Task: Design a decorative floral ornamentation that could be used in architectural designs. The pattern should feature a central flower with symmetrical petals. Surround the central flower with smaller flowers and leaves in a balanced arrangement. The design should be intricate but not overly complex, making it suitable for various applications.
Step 1108:
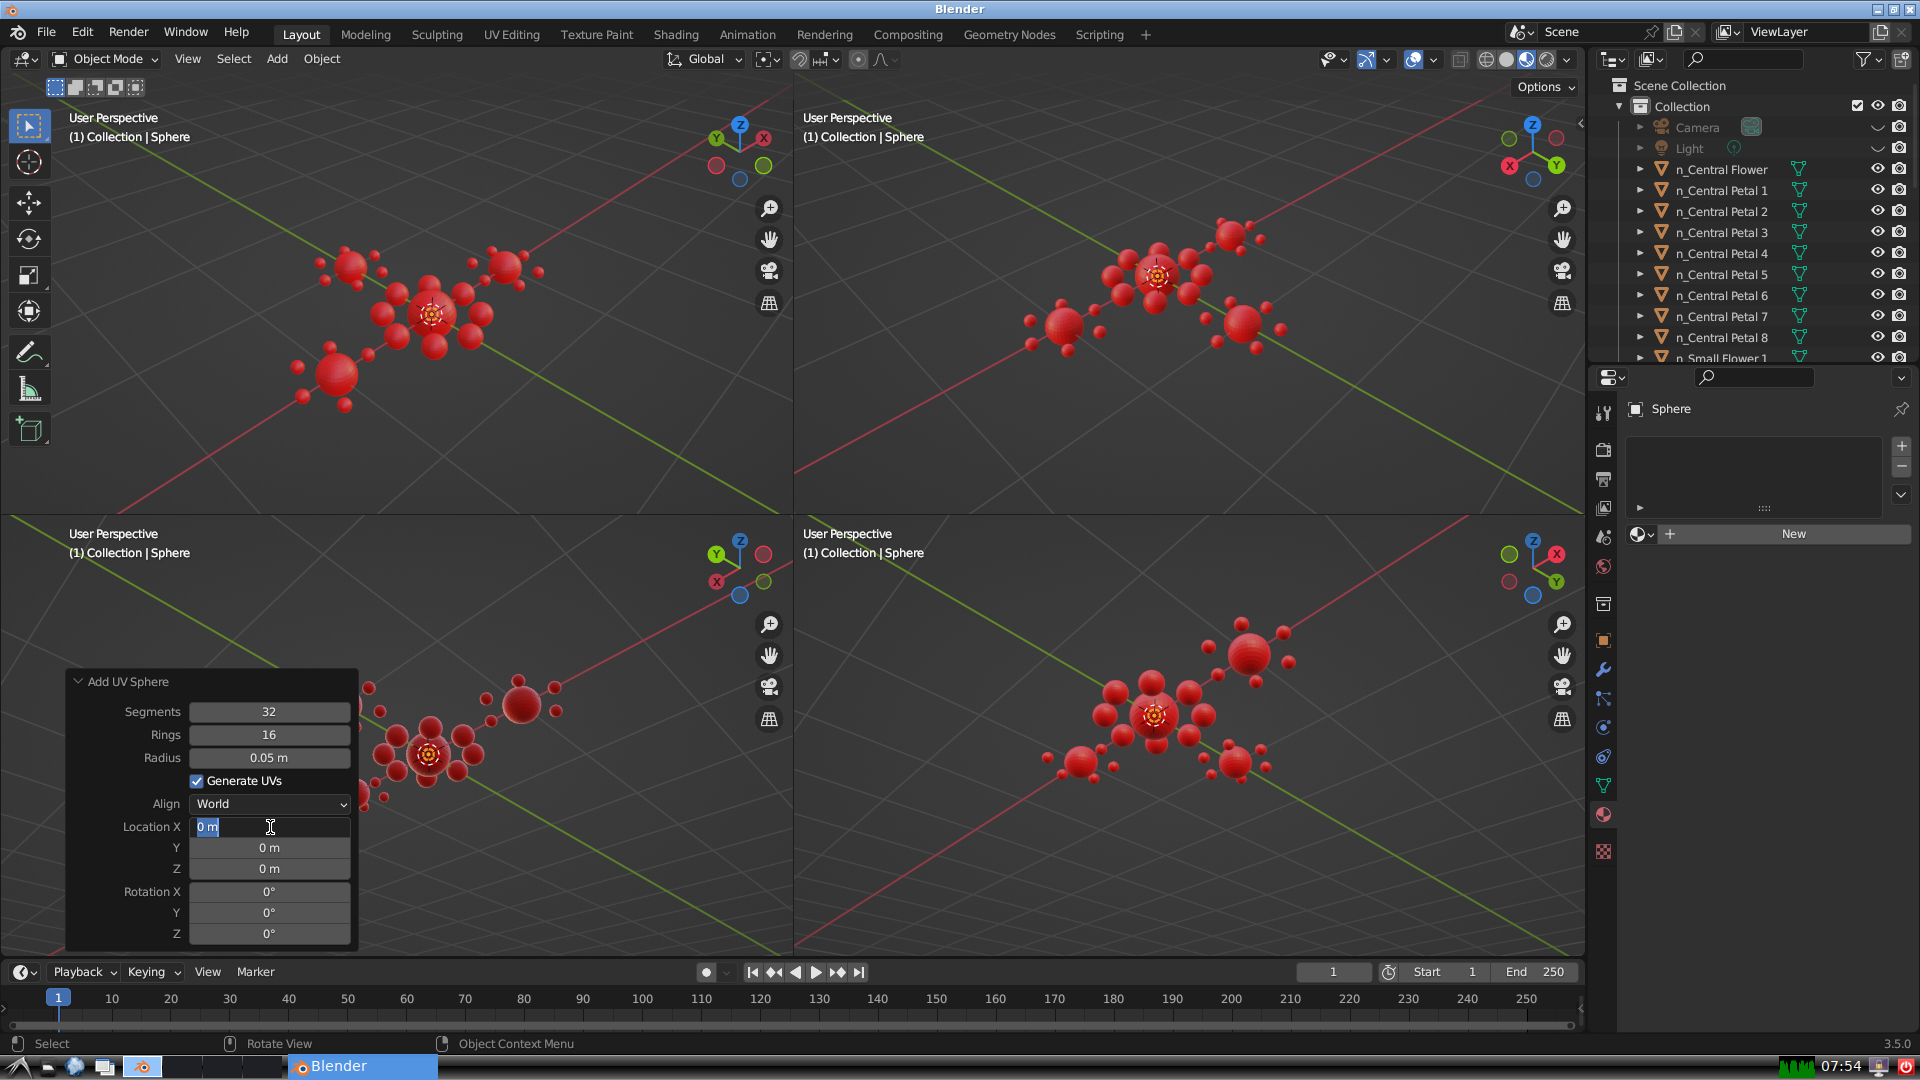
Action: input_text: -0.85